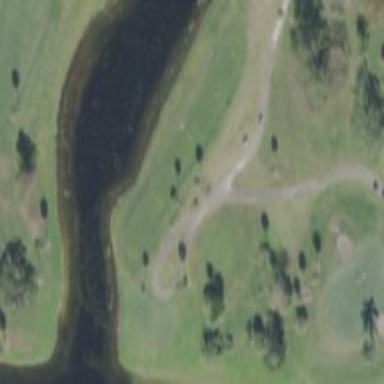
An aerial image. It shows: Golf tee.